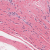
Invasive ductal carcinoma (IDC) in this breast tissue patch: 0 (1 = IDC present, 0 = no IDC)